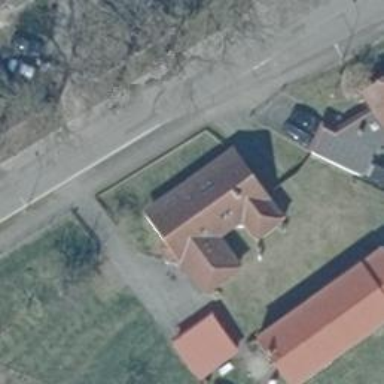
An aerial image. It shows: Building with roof made of roof tiles.